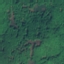
Land use / land cover: Forest